Question: Is there a way to reset a UI object like 'UITextField' to the default iOS look and feel?
I ask because I'm putting a red border around a textfield as a part of form validation, and I'm having trouble removing the border so that the UITextField looks as before. I can get it really really close, but it's off just enough to be noticeable to someone who looks at iPhone screens all day :).

This is my code to give the UITextField a red border.
'''
textfield.layer.borderWidth = 2.0f;
textfield.layer.borderColor = [[[UIColor redColor] colorWithAlphaComponent:0.5] CGColor];
textfield.layer.cornerRadius = 8.0f;
'''
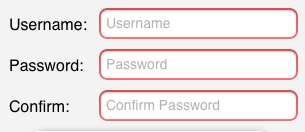
Answer: Default values are 0 for borderWidth and cornerRadius and black for borderColor.
'''
textfield.layer.borderWidth = 0;
textfield.layer.borderColor = [[UIColor blackColor] CGColor];
textfield.layer.cornerRadius = 0;
'''
You can also save those values to some field just before changing them and use the saved values when you need to reset the field. This will even work if the default values change in future.